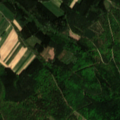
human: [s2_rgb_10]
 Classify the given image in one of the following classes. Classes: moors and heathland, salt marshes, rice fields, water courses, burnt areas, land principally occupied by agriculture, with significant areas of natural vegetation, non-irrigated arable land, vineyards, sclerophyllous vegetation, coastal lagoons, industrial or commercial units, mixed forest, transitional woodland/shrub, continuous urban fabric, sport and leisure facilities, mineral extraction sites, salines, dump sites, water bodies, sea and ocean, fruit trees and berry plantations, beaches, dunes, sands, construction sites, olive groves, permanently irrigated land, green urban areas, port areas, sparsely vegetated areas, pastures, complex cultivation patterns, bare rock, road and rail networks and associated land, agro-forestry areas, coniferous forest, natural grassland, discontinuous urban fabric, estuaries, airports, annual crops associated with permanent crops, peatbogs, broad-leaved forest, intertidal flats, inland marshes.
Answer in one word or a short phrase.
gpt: non-irrigated arable land, coniferous forest, mixed forest